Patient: sex F, age 58
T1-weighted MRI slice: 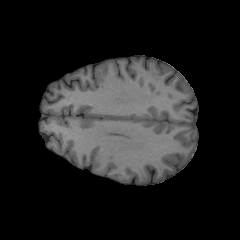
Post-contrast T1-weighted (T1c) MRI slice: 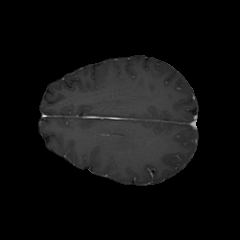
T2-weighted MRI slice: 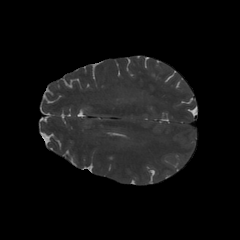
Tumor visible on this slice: no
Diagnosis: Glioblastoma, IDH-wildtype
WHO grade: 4